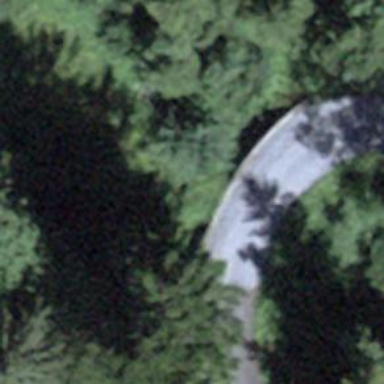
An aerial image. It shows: Unclassified road with asphalt surface crossing bridge.